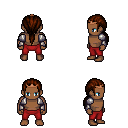
a pixel art fantasy rpg character, male body template, human, dark skin, steel arm armor, red pants, brown ponytail hairstyle, bronze tiara, four views (front, back, left, right), 2x2 character sprite sheet, small pixel art, hard edges, no anti-aliasing